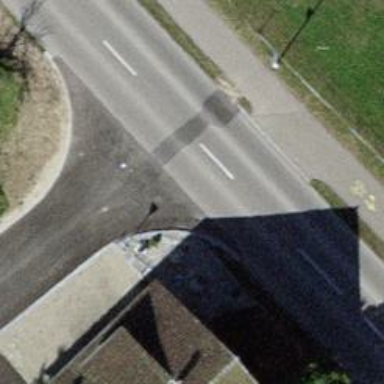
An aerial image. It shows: Road with "give way" sign.